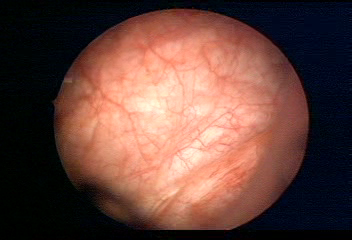
Modality: WLC
Class: Normal mucosa
Bladder cancer association: No